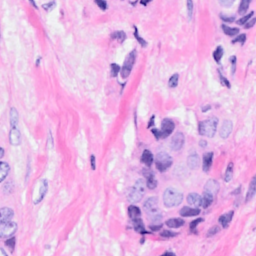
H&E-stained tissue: Breast